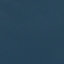
Land use / land cover class: SeaLake